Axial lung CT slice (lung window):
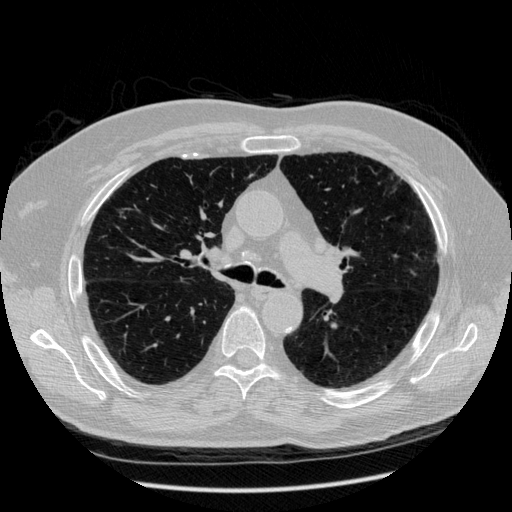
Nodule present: no